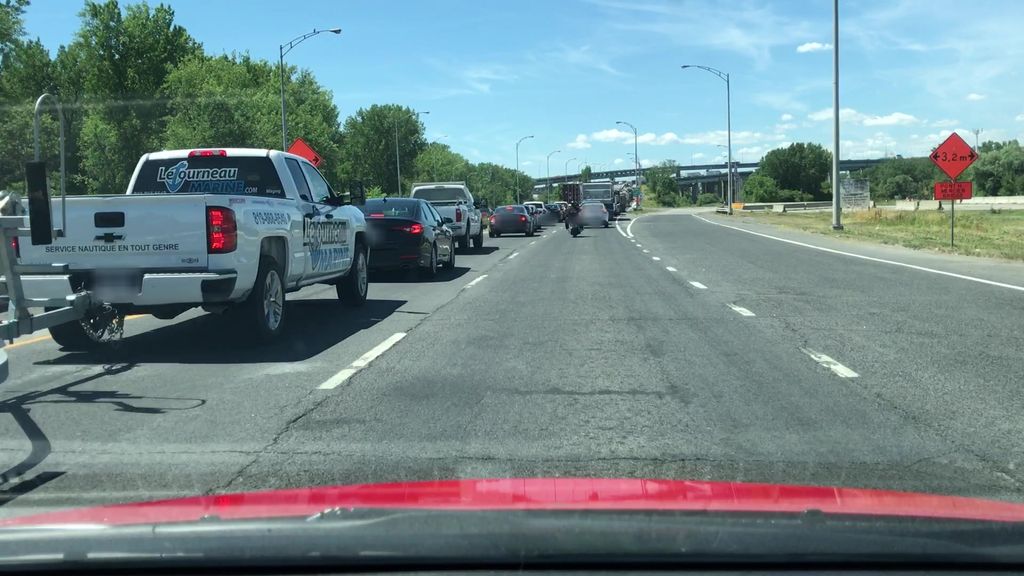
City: montreal